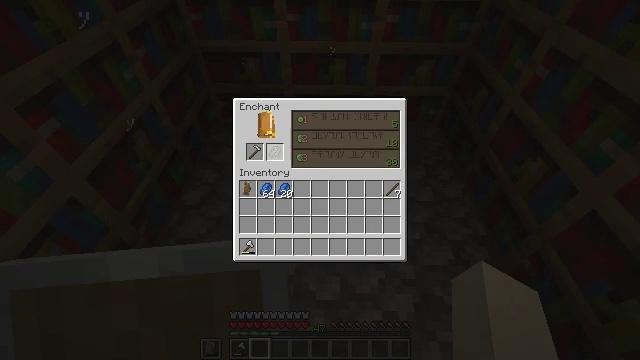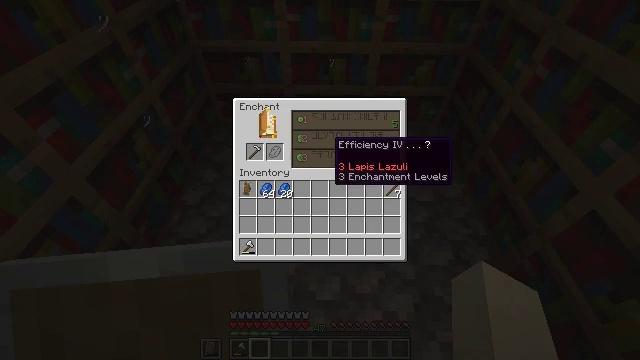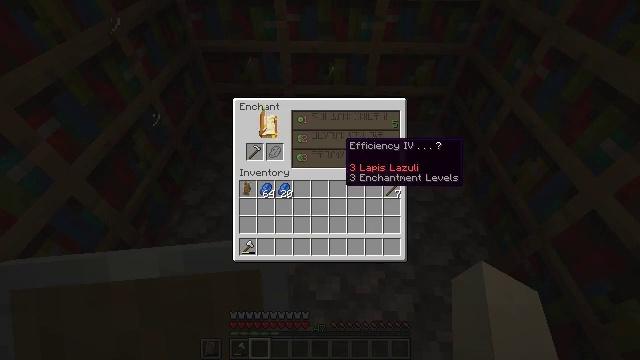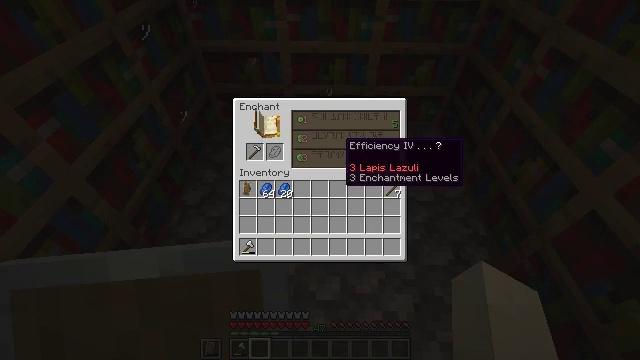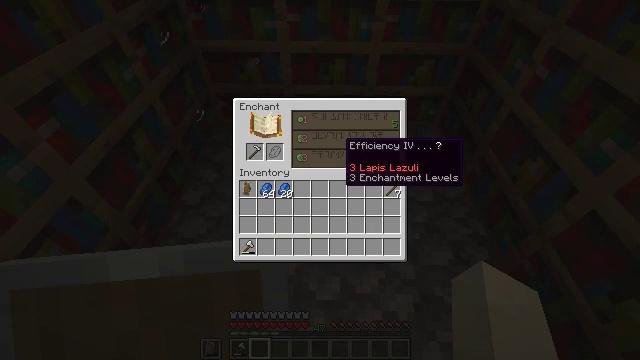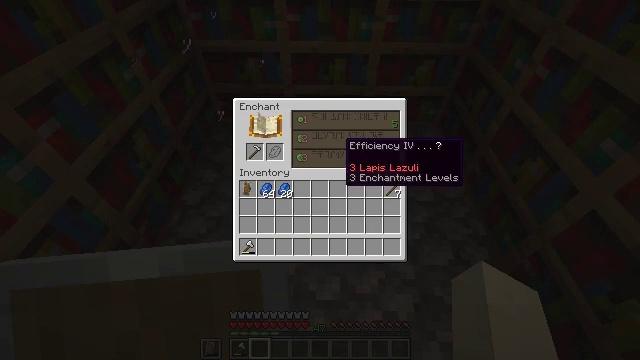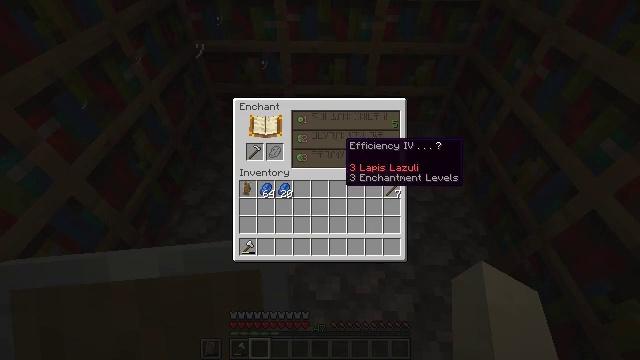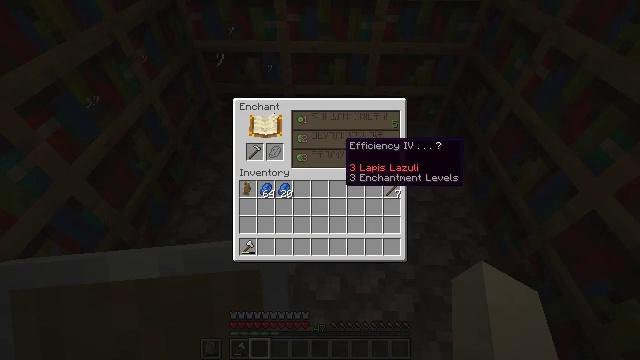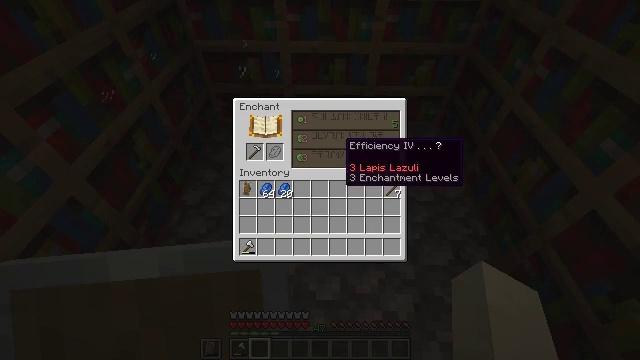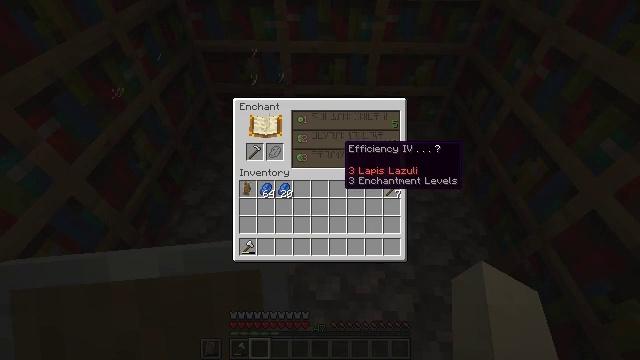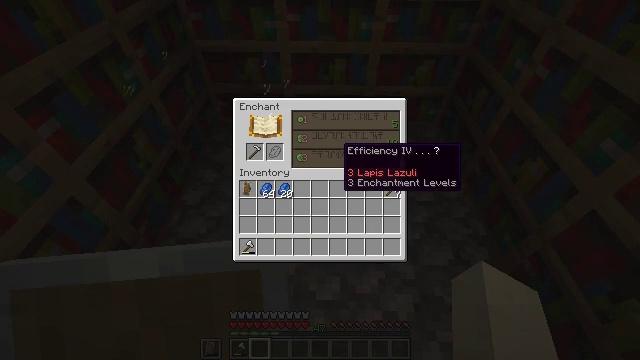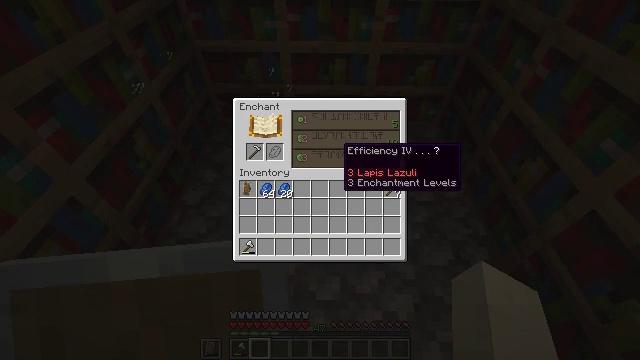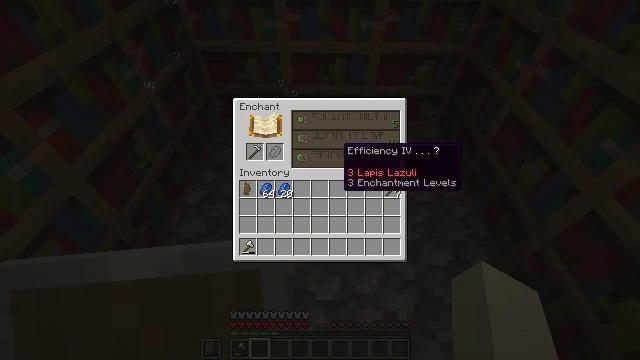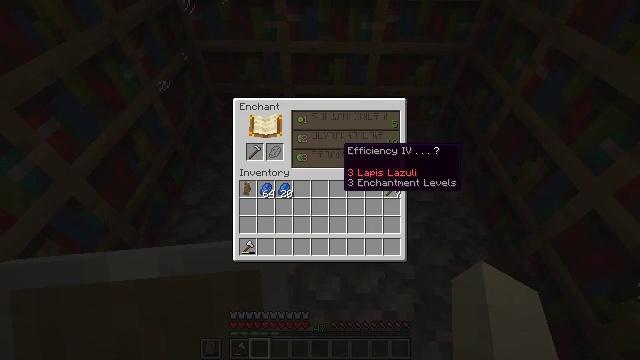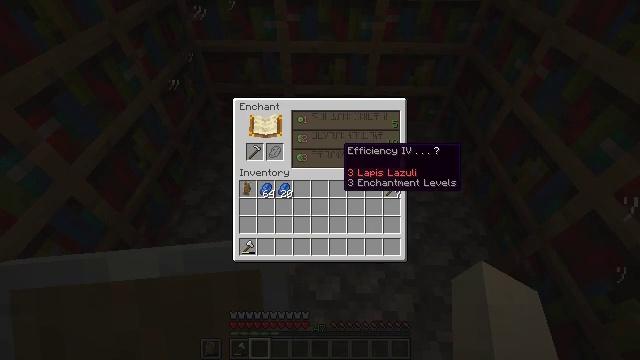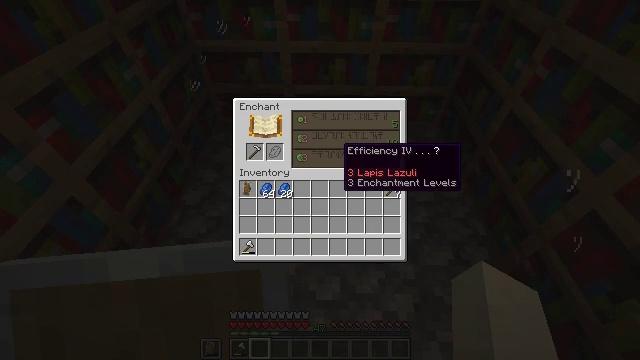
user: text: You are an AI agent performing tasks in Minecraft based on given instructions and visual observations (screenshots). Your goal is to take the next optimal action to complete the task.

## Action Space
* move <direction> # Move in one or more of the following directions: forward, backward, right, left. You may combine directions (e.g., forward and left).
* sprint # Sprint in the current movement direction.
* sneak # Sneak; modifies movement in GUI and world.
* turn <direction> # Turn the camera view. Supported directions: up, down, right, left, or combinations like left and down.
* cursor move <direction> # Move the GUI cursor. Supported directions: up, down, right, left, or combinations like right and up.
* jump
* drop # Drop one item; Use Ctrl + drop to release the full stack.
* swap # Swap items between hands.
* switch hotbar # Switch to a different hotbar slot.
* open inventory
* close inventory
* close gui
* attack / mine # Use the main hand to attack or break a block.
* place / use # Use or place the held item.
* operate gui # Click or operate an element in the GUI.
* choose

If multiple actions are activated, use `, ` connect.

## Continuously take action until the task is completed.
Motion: motion action
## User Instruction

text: Mine the pumpkin from the ground.
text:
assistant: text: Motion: cursor move right
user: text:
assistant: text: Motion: cursor move right
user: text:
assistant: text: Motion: no_op
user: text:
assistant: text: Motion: no_op
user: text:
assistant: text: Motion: no_op
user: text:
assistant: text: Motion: no_op
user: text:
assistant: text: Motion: no_op
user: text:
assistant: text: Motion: no_op
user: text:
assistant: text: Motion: no_op
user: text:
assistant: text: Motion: no_op
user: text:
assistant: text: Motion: no_op
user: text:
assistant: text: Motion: no_op
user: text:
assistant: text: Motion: no_op
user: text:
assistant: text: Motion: no_op
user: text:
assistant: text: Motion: no_op
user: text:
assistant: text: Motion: no_op
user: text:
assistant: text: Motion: no_op
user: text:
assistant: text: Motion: no_op
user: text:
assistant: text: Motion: no_op
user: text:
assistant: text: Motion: cursor move right and up
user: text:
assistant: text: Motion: no_op
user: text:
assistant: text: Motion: no_op
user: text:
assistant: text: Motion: no_op
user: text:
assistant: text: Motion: no_op
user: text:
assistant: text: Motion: no_op
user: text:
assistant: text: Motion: no_op
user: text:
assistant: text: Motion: no_op
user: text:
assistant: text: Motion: no_op
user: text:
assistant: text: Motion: no_op
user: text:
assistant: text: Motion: no_op